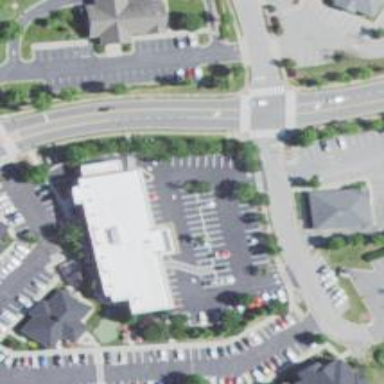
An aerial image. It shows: Pharmacy providing healthcare services.